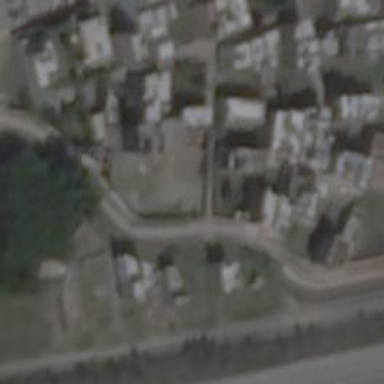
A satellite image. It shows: Residential road.